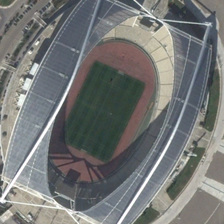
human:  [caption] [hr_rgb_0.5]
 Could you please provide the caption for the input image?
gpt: the large stadium covers a large area .

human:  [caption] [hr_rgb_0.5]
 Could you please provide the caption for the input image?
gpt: the large stadium covers a large area .

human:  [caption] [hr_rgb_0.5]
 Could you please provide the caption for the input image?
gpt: a large number of trees are planted outside the stadium .

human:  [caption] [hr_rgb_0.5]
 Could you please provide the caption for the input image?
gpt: a large number of trees are planted outside the stadium .

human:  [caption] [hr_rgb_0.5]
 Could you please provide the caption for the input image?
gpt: the large stadium covers a large area .